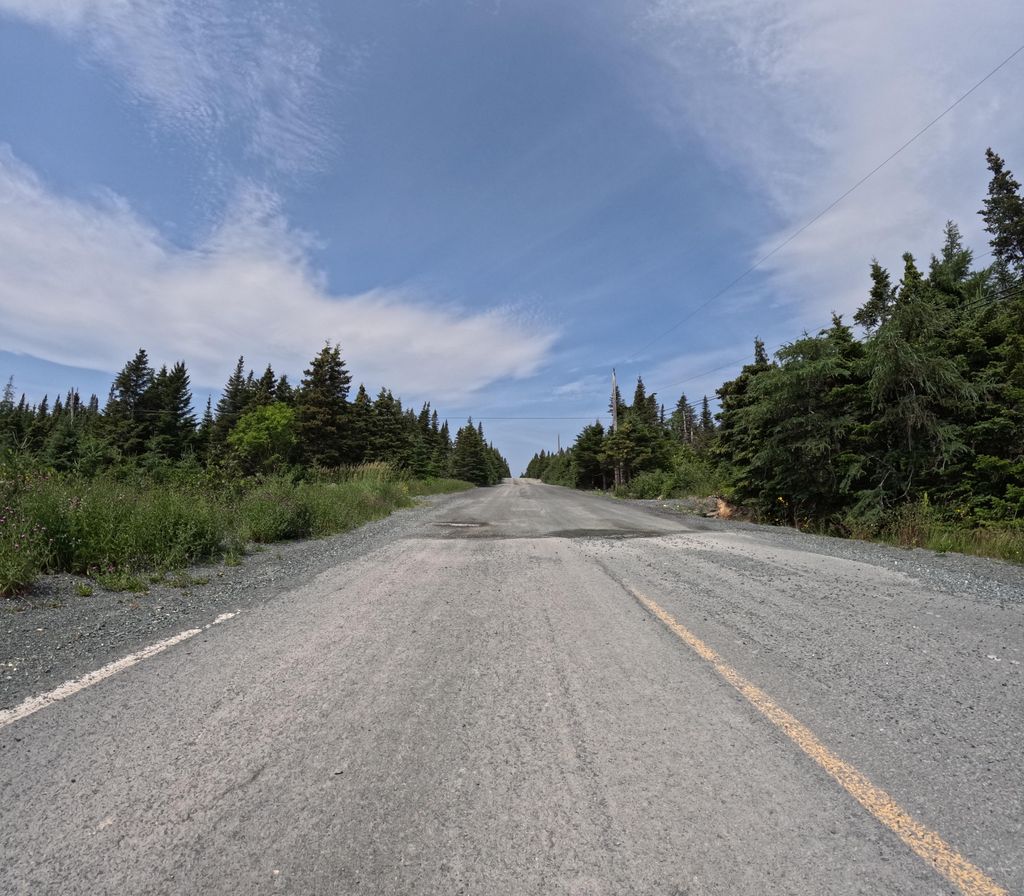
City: st_johns